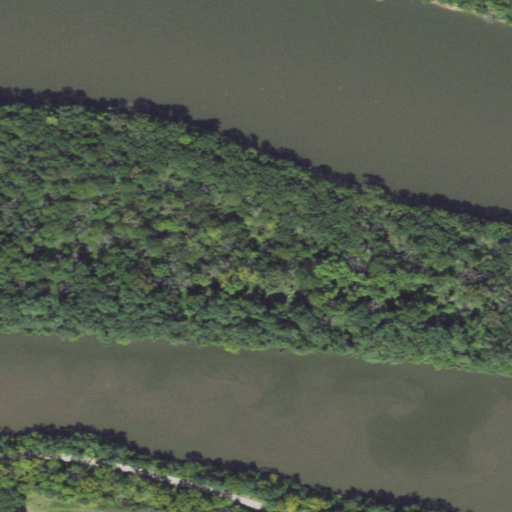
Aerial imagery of island in Illinois named Bells Island containing open water, deciduous forest, open development, woody wetlands, grassland, and herbaceous wetlands